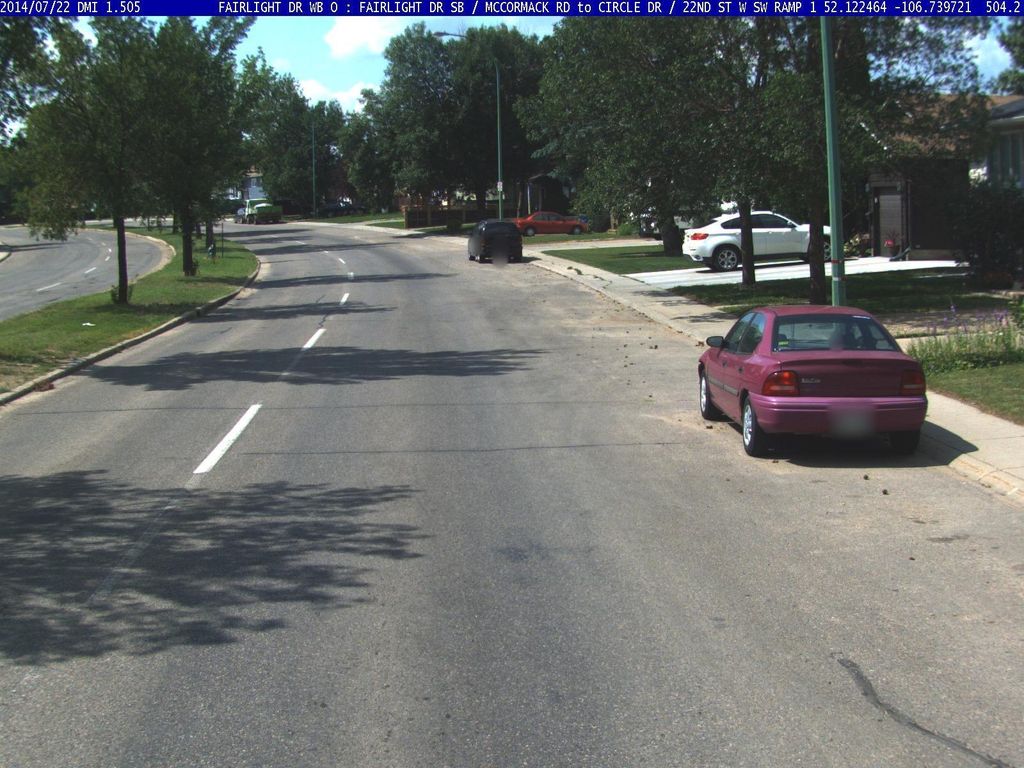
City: saskatoon